Interaction volume radius: 10 \u00c5
Interaction volume height: 15 \u00c5
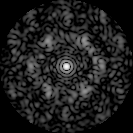
Disorder parameter: 0.6737